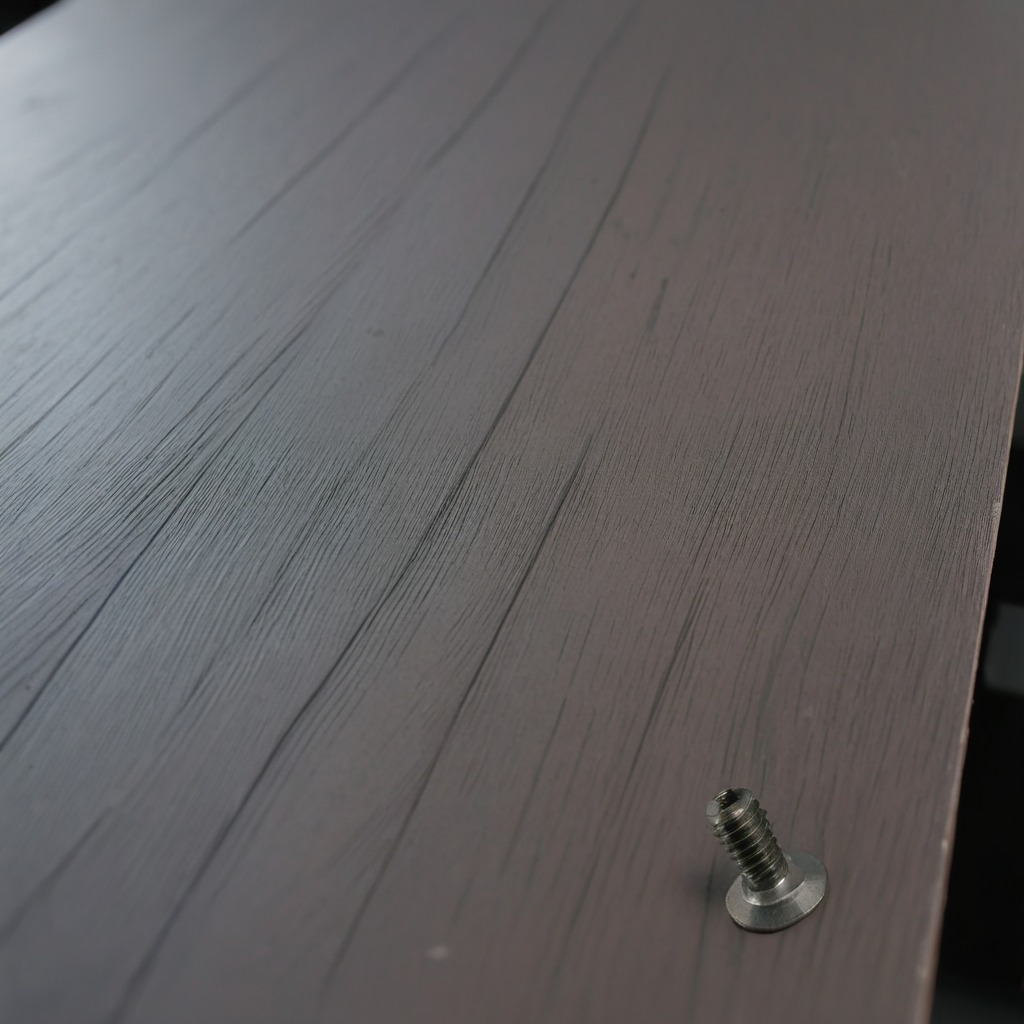
A metal screw lying on a old table with faint burn marks in a small garage at twilight.